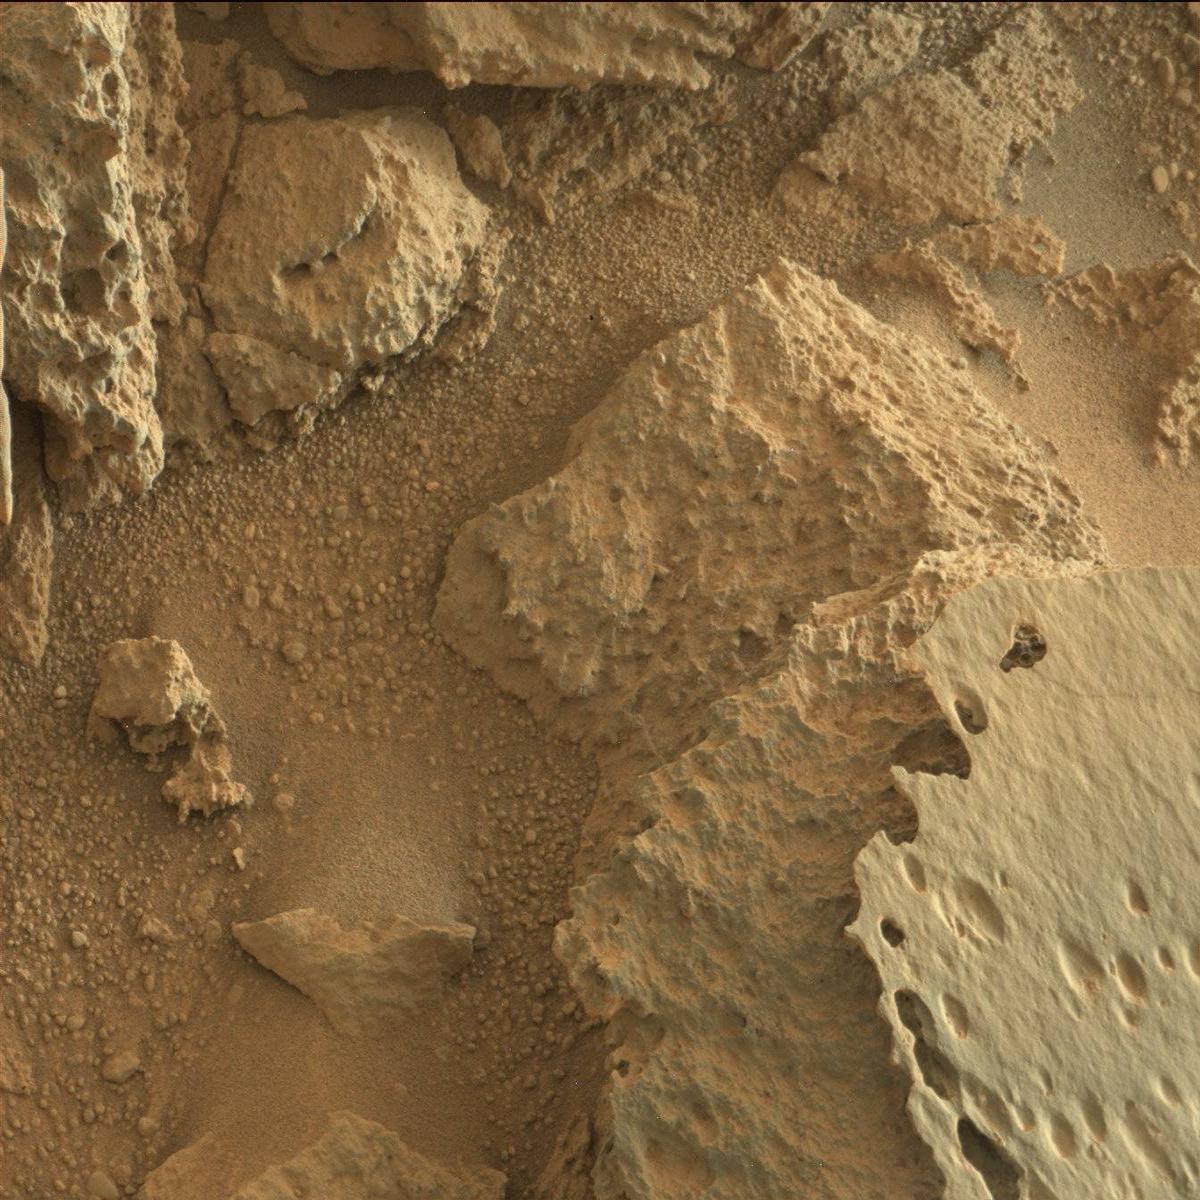
Terrain classes present: Bedrock, Rock, Sand / Soil